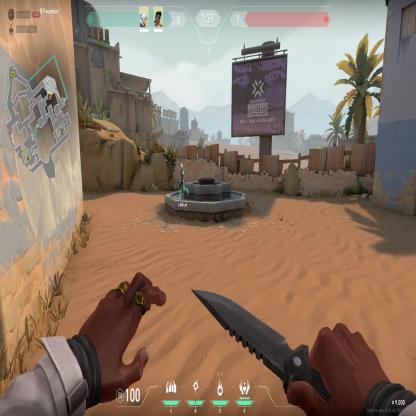
Label: teammate